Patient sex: M
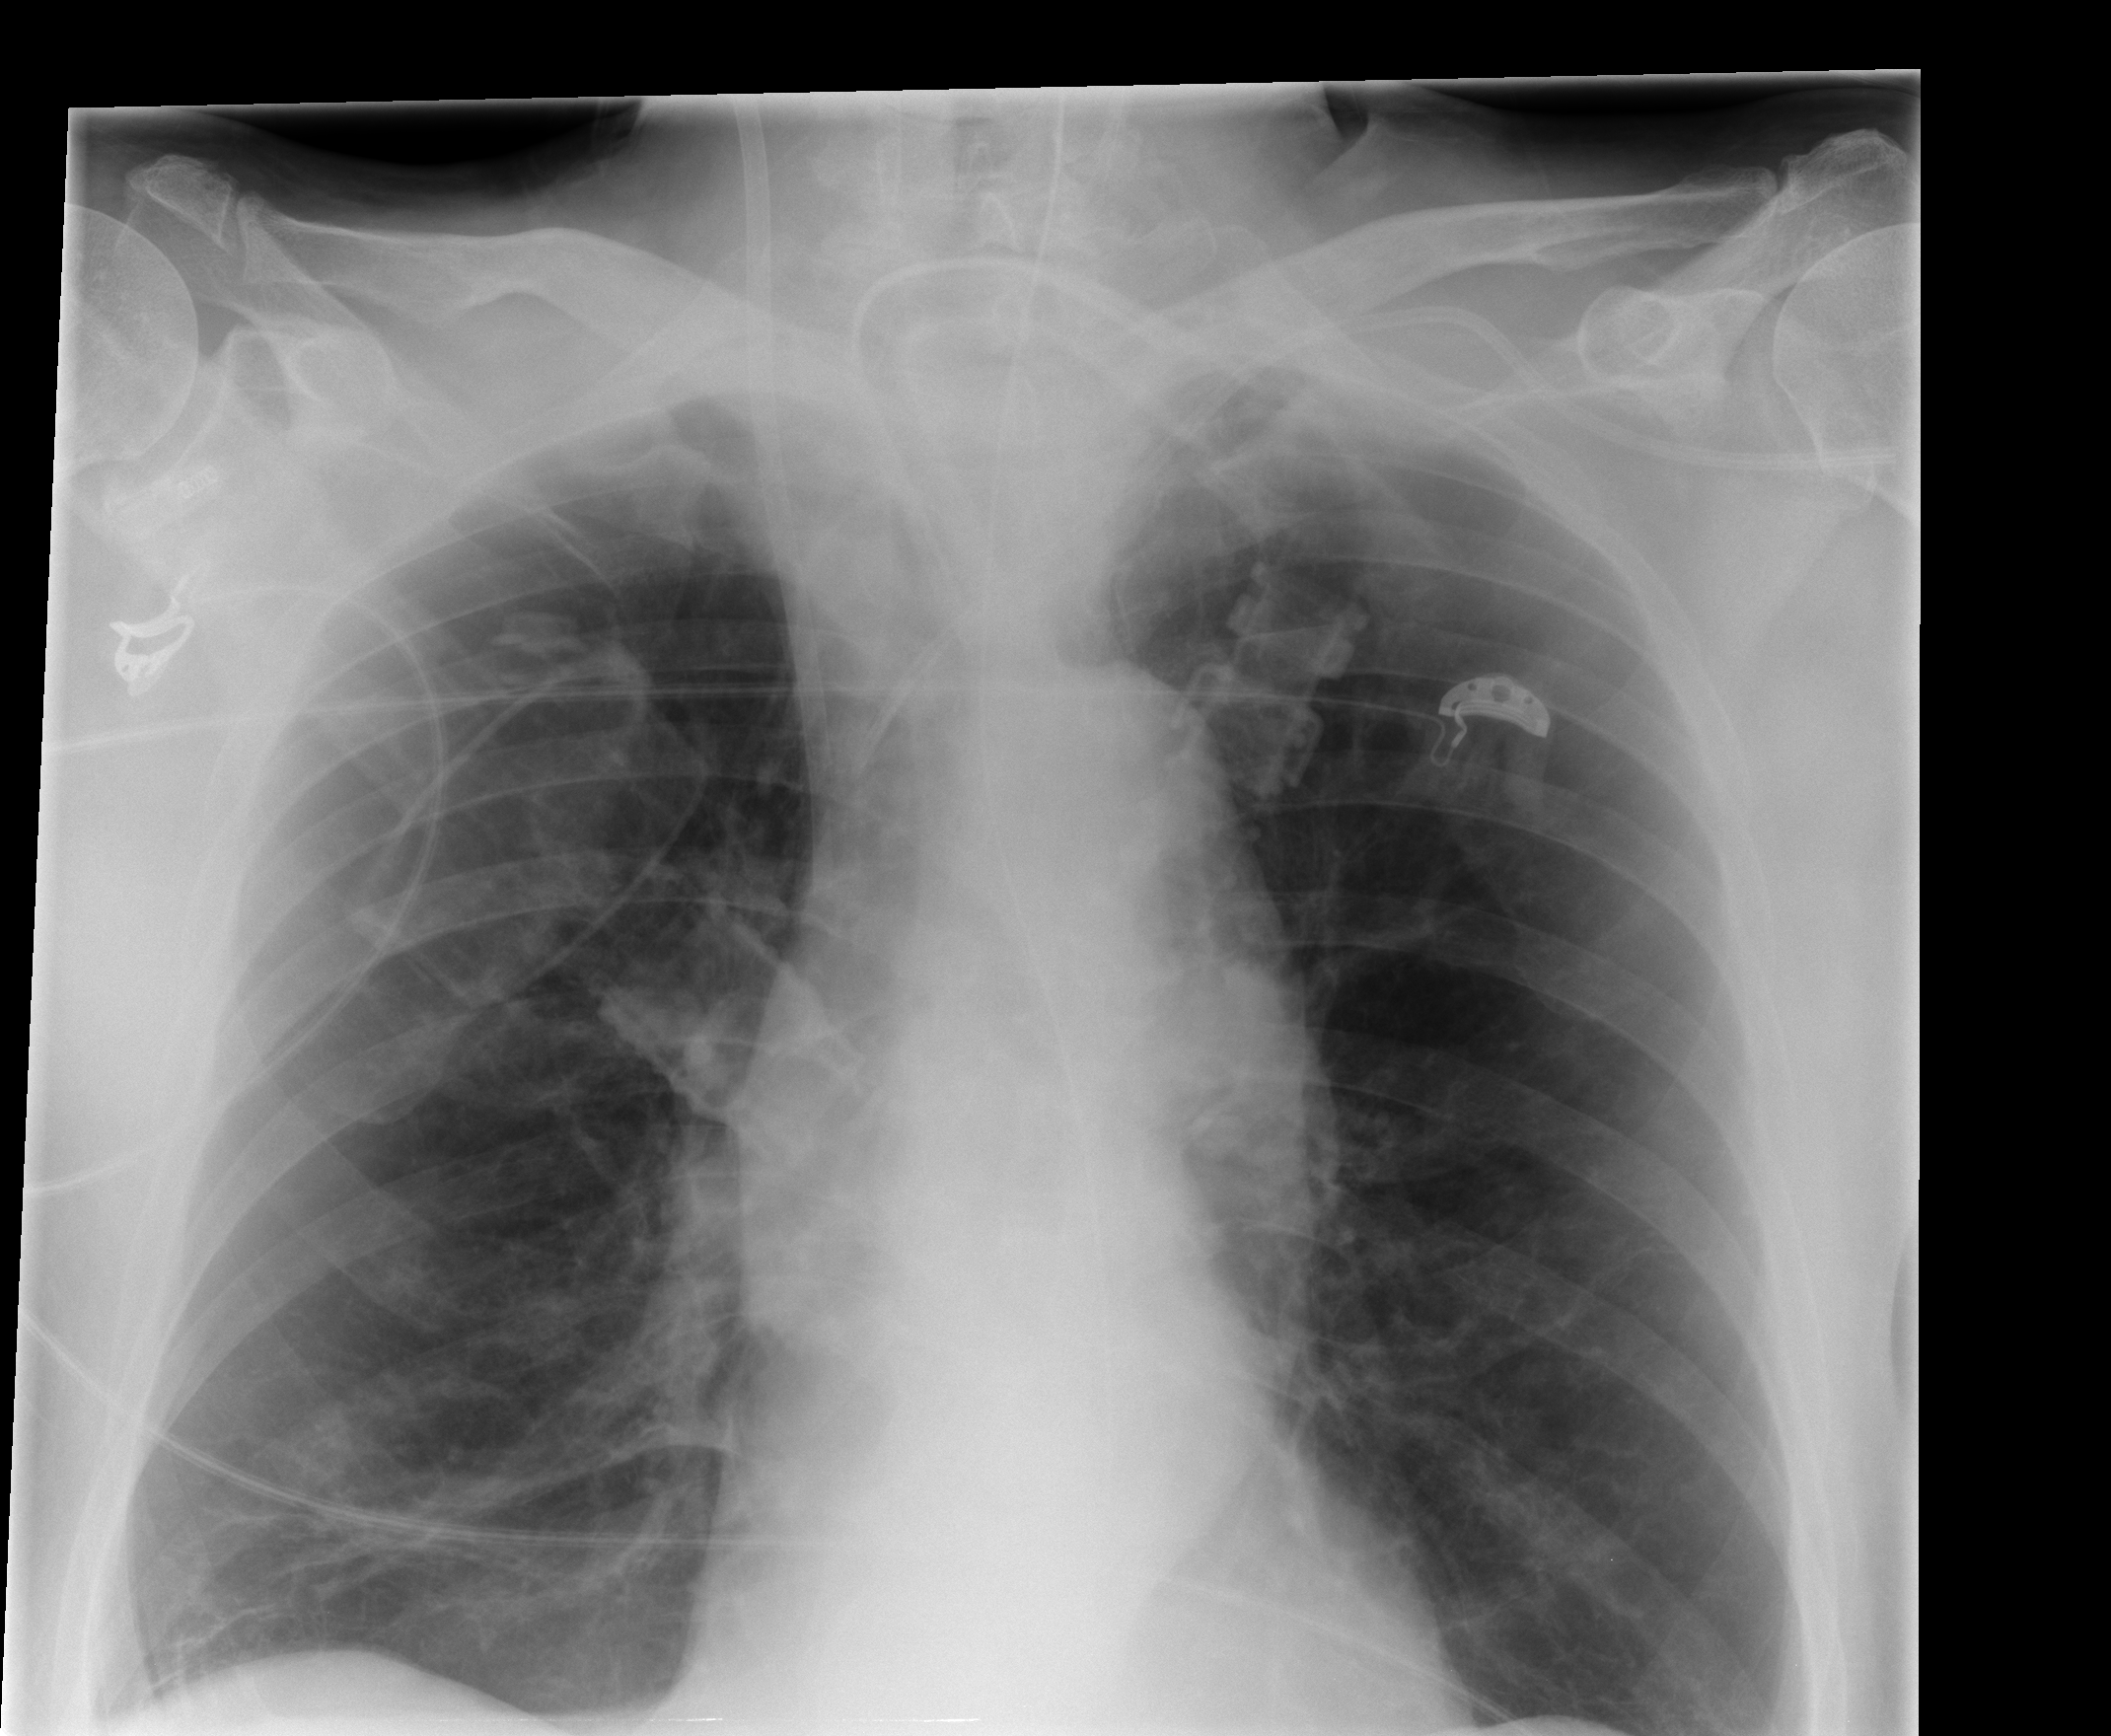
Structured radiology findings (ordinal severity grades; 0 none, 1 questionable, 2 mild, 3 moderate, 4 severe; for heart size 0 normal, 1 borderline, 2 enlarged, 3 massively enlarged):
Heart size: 0
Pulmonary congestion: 0
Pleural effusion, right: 0
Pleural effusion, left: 0
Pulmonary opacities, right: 2
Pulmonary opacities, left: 0
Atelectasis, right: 0
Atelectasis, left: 0